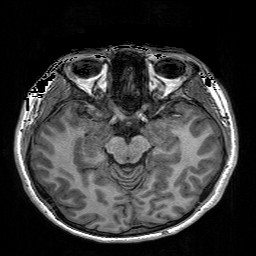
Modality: T1w
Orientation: coronal
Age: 19
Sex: female
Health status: healthy
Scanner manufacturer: siemens
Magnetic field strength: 3 T
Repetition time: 3.2 s